Question: I have a Google Map which is supposed to get the users location, centre on the their location and then provide directions to a fixed point on the map.
The problem is that the map is not populating the entire 'div' nor is it centering or zooming to the right location it is however loading the users location and giving directions fine. If I recreate it in a jsFiddle though it works fine but when included in my site the problem described arises.
jsFiddle: <URL>
How it looks when included in my site.

What is causing this problem? (Let me know if you want my code posted in here rather than having to go to the fiddle)
EDIT: There is also no errors appearing in the dev console. I have also tried using 'preserveViewport: true' but it had no effect.
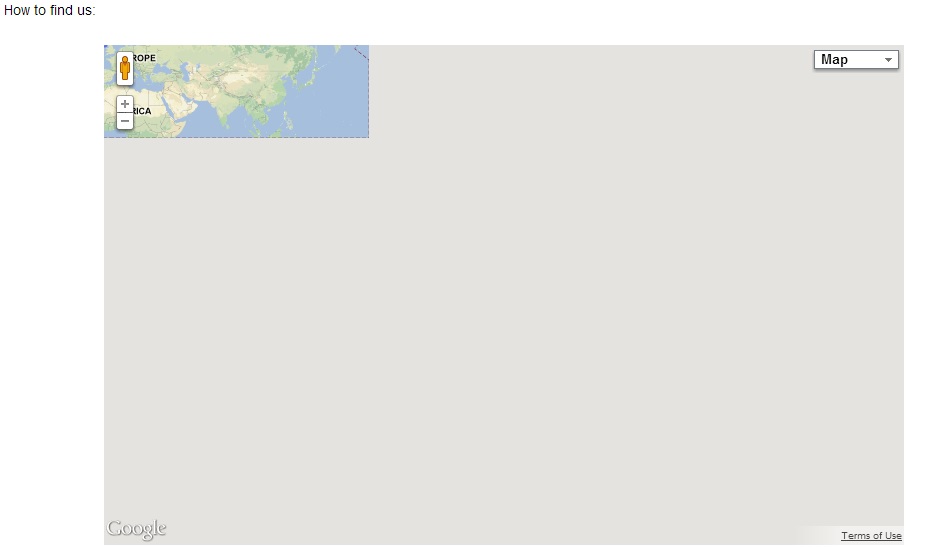
Answer: Your Google maps initialization should be in a function, if it's not make sure it is. Then you can only initialize the map after you toggle it, this will also make sure it doesn't get loaded if the user doesn't wish to see it.
'''
function init_maps(){
// google maps api goes here
}
var init = false;
$('.contact_us').click(){
if(!init){
init_maps();
init = true;
}
$('.contact_us').slideToggle();
}
'''